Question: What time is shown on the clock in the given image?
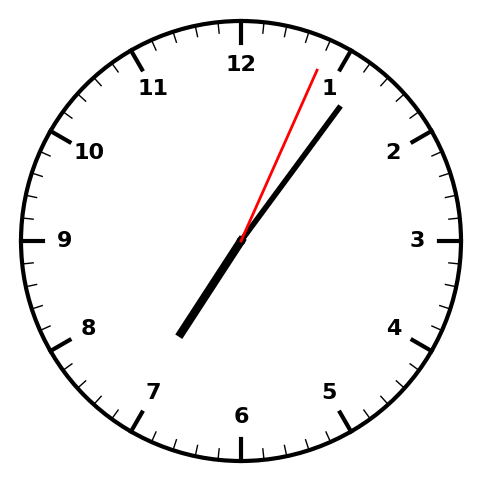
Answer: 07:06:04